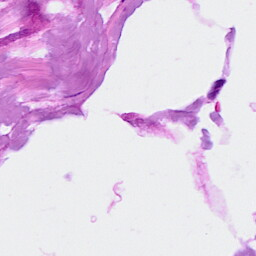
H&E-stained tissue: Breast